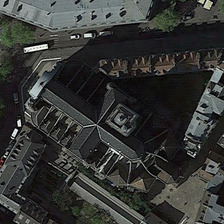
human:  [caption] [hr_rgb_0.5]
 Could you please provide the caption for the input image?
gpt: there are many grey roofed houses around the church .

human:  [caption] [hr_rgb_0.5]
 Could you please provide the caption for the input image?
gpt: there is a broad road next to the church .

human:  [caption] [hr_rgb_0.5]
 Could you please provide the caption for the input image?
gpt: there is a broad road next to the church .

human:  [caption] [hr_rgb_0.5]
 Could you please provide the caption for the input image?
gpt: there are many grey roofed houses around the church .

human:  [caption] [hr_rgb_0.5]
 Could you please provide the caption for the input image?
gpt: there are many grey roofed houses around the church .